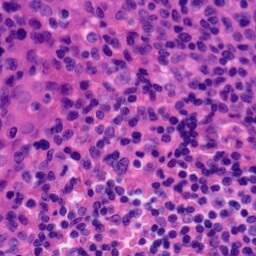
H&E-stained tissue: Tonsil